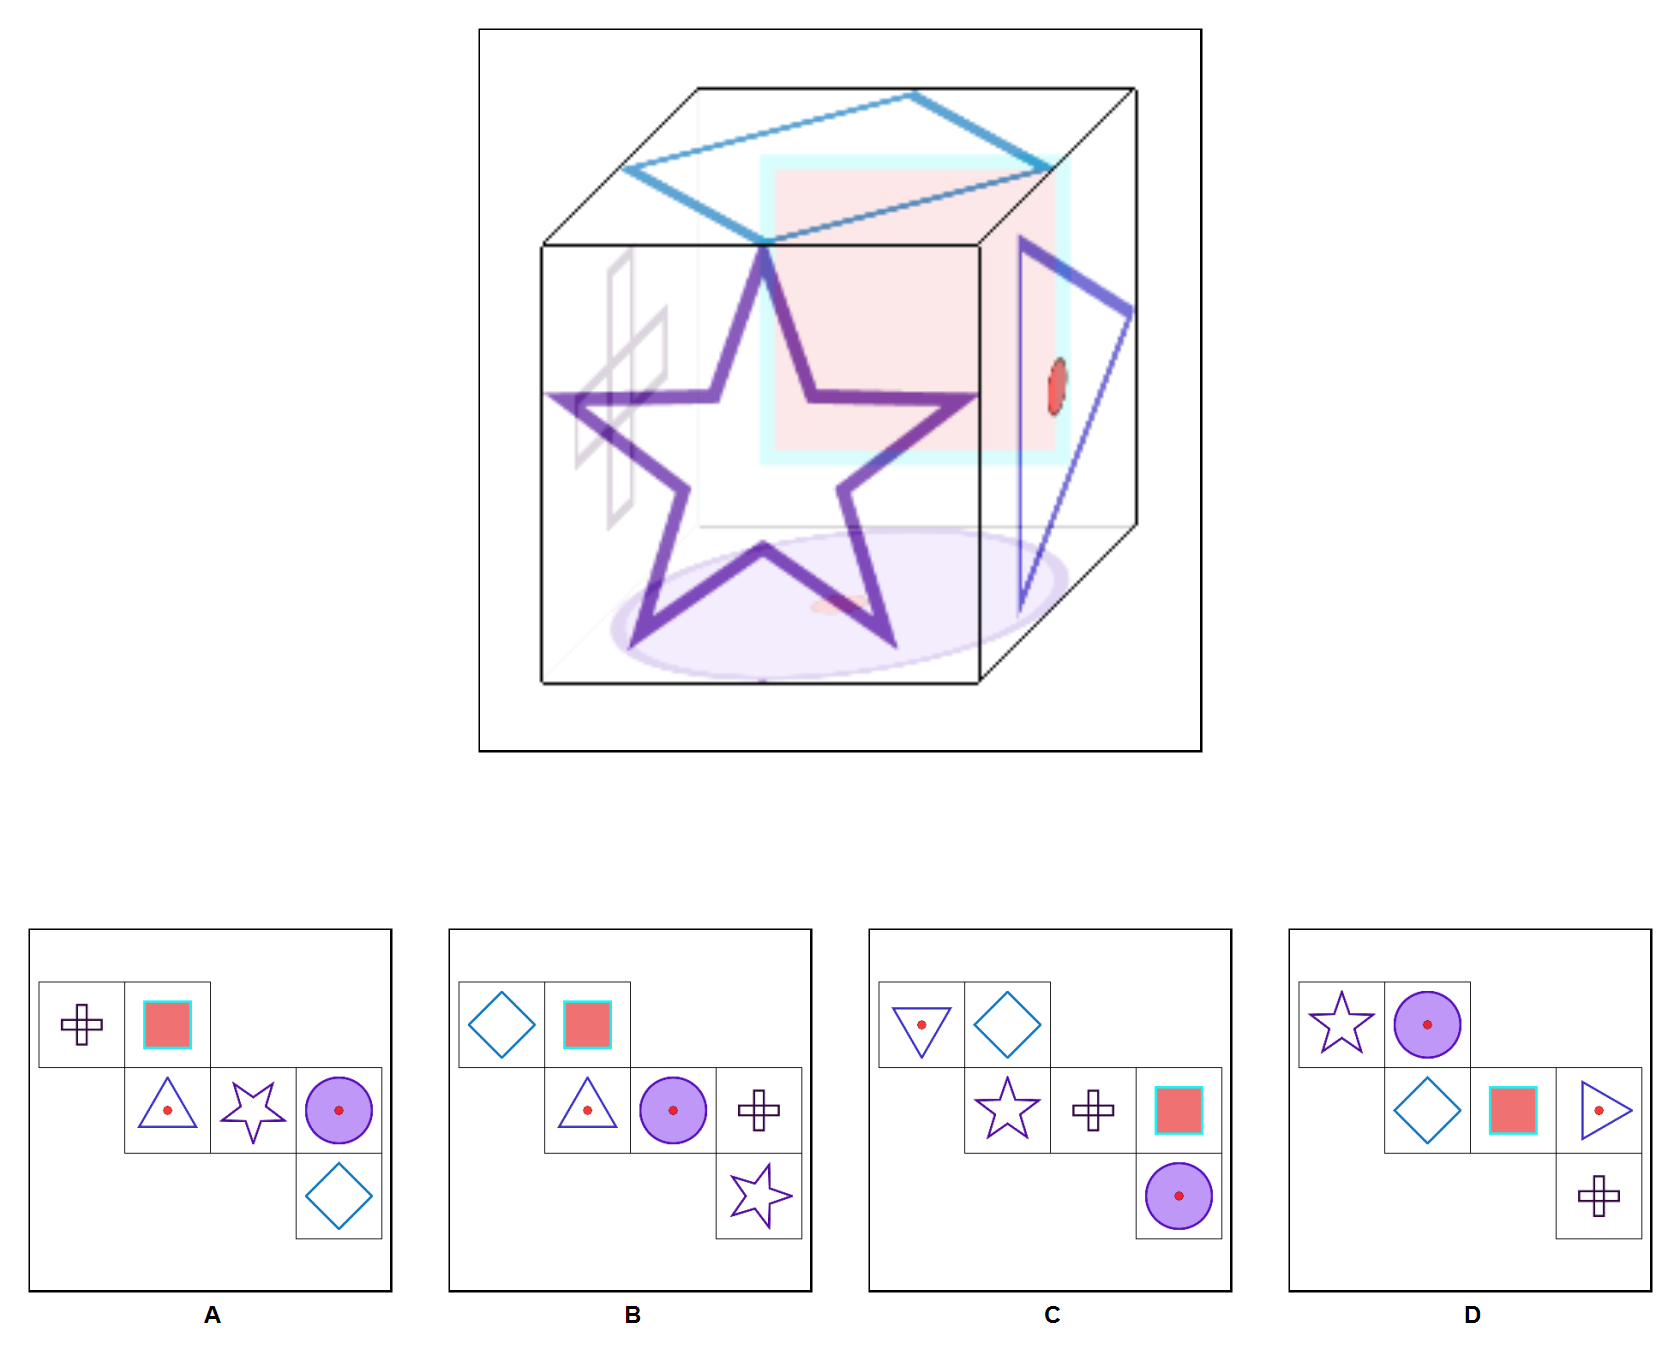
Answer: B